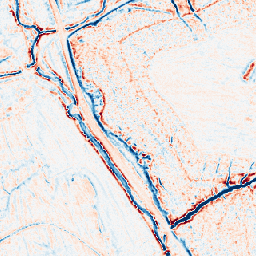
Category: edge_preserving
Decomposition family: bilateral
Decomposition parameters: d: 9
sigma_color: 150
sigma_space: 100
Upsampling method: nearest
Upsampling parameters: scale: 8
Upsampling scale: 8